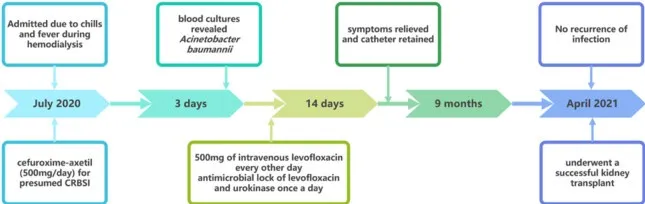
Event timeline of the case.
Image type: chart (chart)